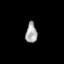
Tissue: prostate
Cell type: Epithelial cells
Senescence score: 0.315
Nuclear area (px): 226
Mean DAPI intensity: 165.394